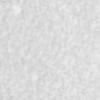
Label: no_change